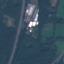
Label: Highway